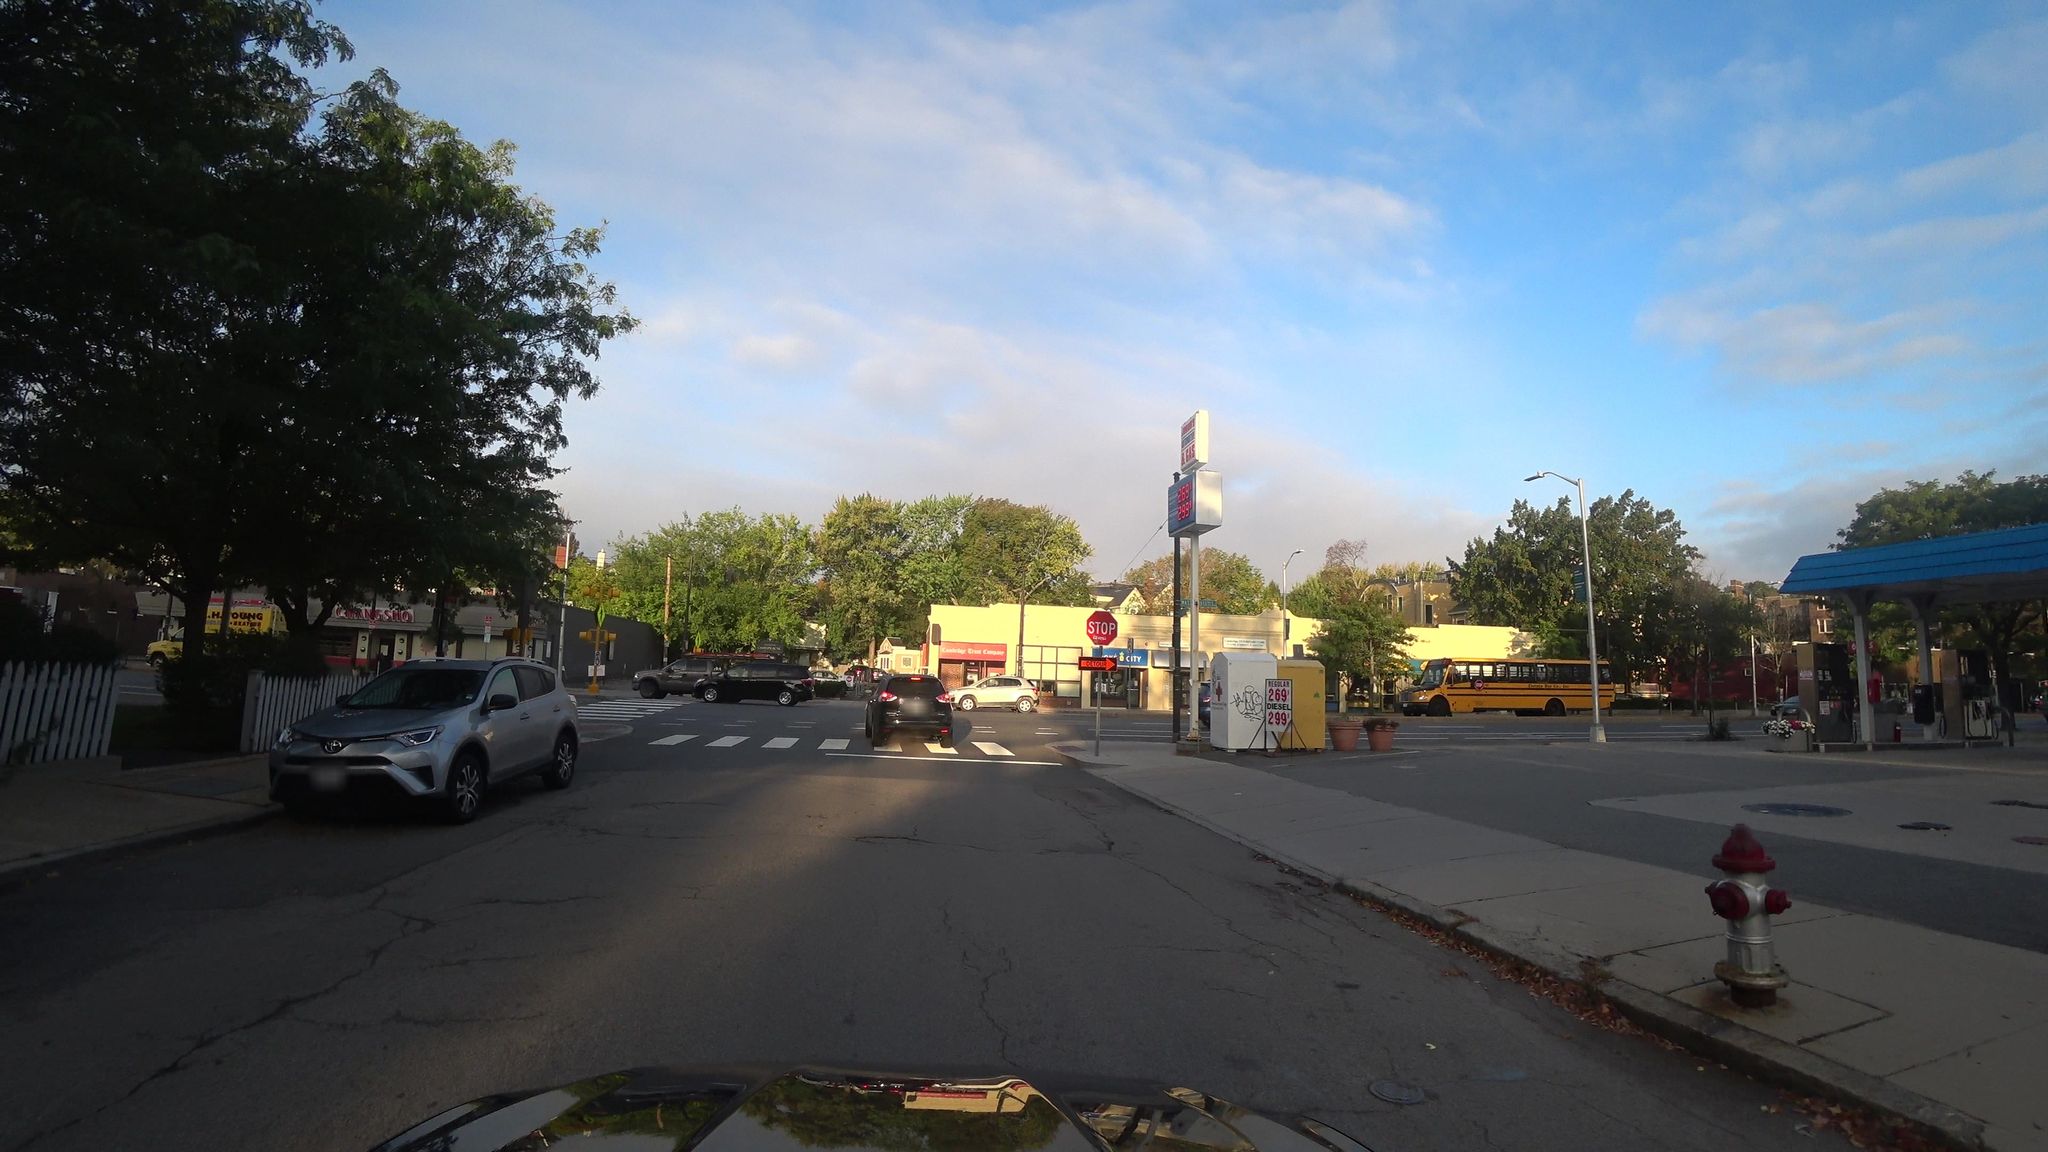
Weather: cloudy
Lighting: day
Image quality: good
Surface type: cycling surface
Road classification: residential
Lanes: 2
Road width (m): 15.2
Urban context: urban centre
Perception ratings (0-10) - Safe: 0.97, Lively: 5.66, Beautiful: 7.25, Boring: 1.88, Depressing: 4.77, Wealthy: 5.42